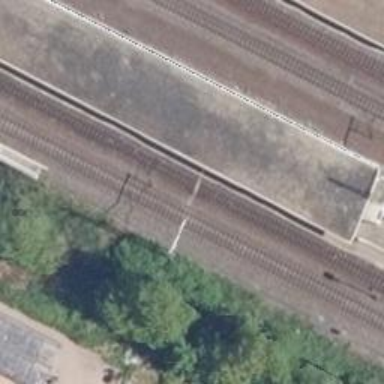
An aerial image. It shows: Railway signal.